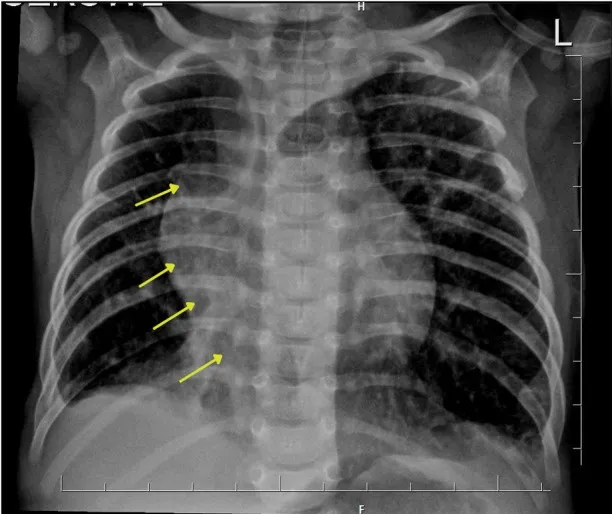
Chest x-ray presents the characteristic appearance of an anomalous vein resembling a Turkish sword, which is a typical image of scimitar syndrome. Arrows show this vein forming the common collector, which ends in the inferior vena cava.
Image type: radiology (x_ray)